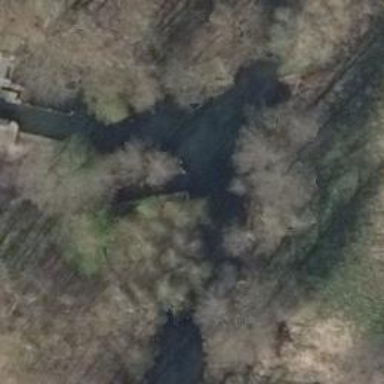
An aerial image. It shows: Canal.